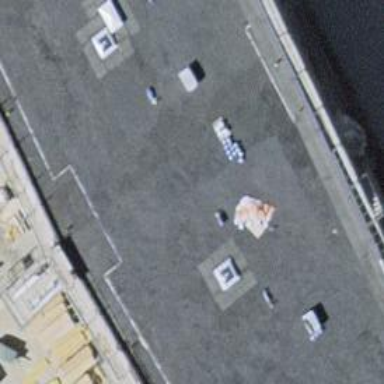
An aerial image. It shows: Solar power generator with photovoltaic panels.